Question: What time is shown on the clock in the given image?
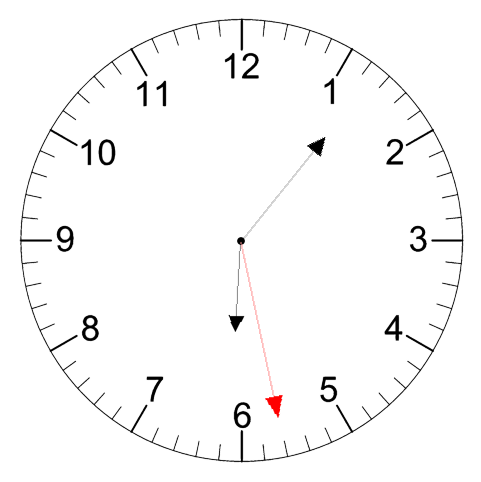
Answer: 06:06:28